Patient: sex M, age 46
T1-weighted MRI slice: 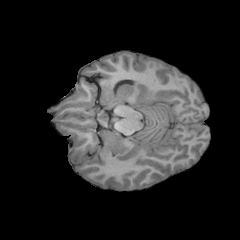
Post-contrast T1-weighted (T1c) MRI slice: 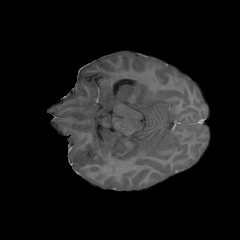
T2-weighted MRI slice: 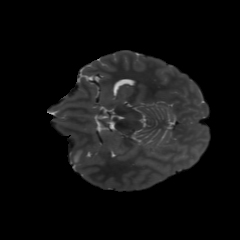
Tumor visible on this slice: yes
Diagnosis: Glioblastoma, IDH-wildtype
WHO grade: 4